Aerial crown-view tile of a tropical tree (Barro Colorado Island, Panama), acquired 20250512:
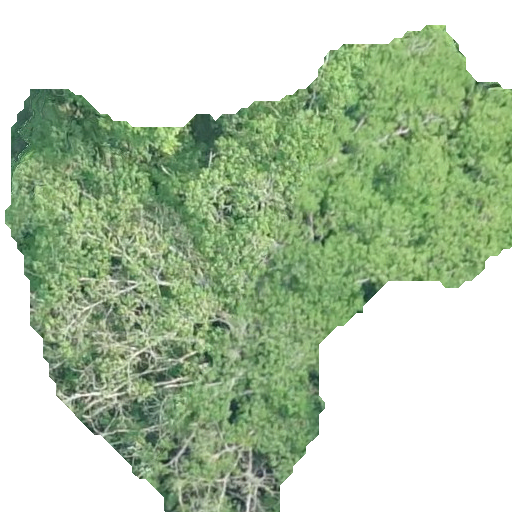
Species: Hura crepitans
GBIF accepted scientific name: Hura crepitans
Crown area: 232.969 m²